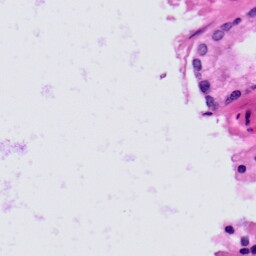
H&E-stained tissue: Prostate